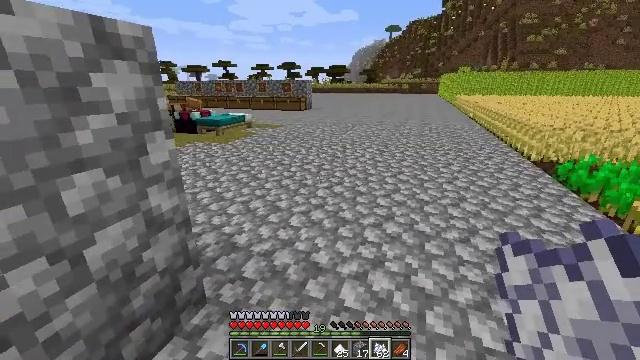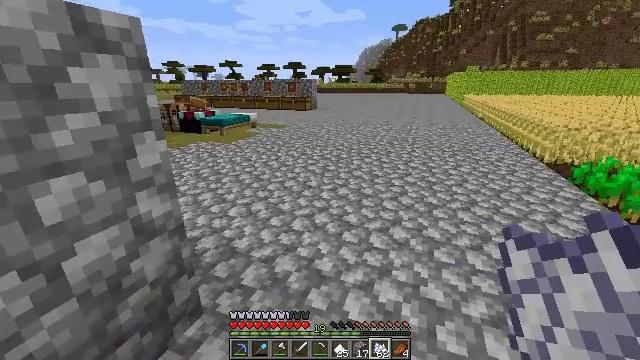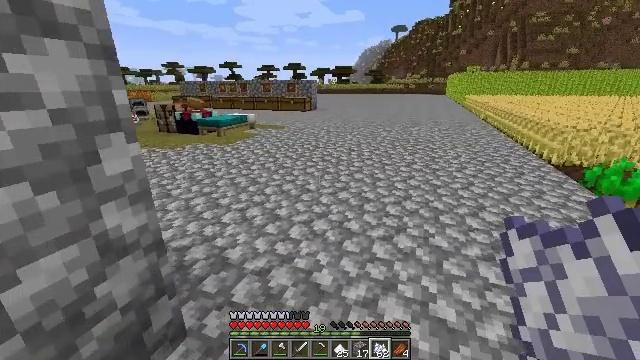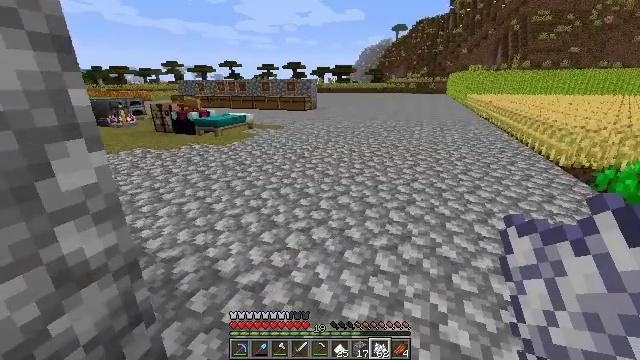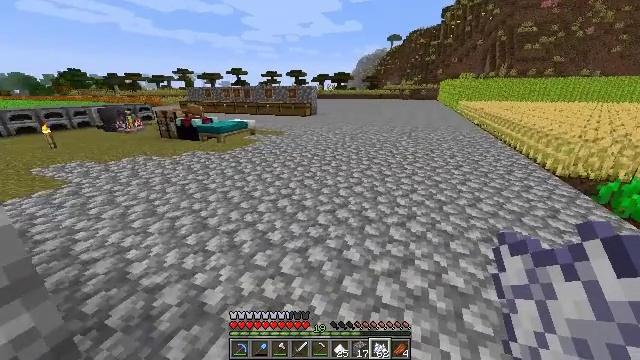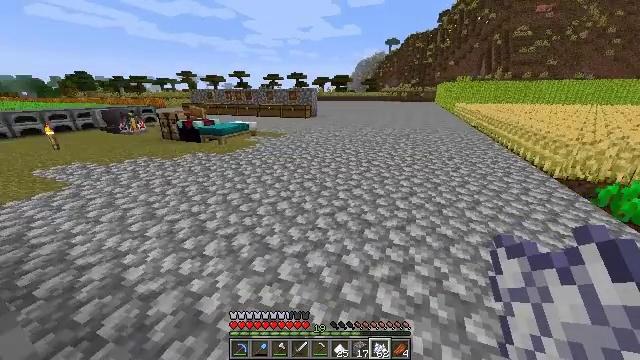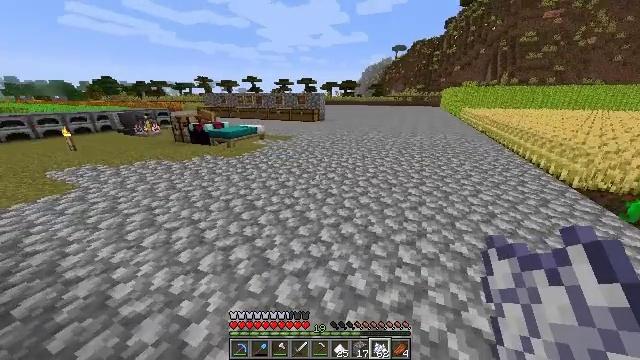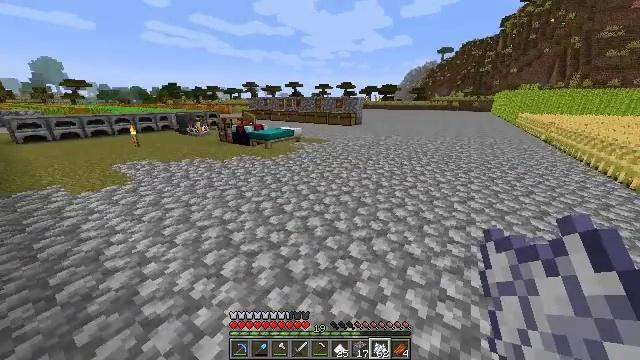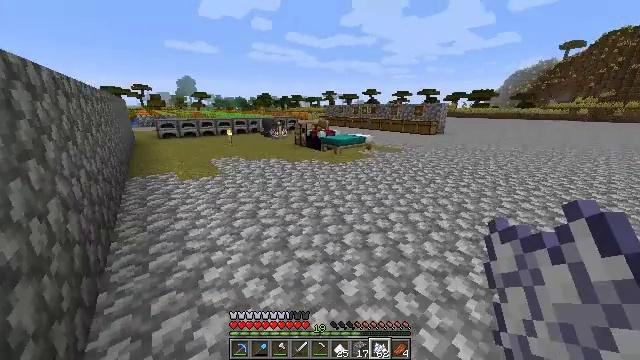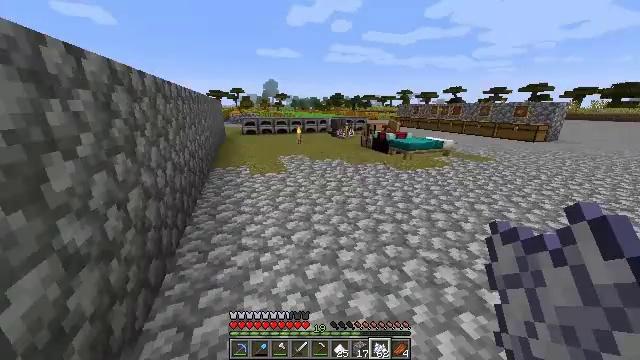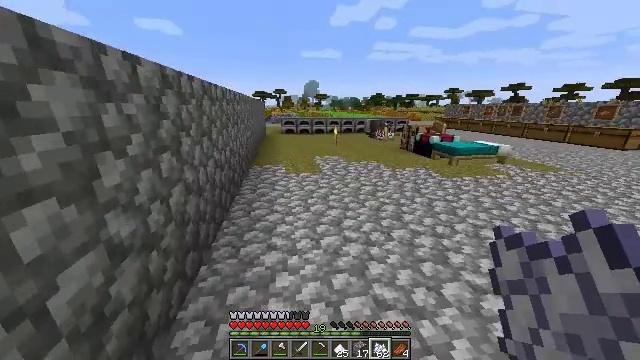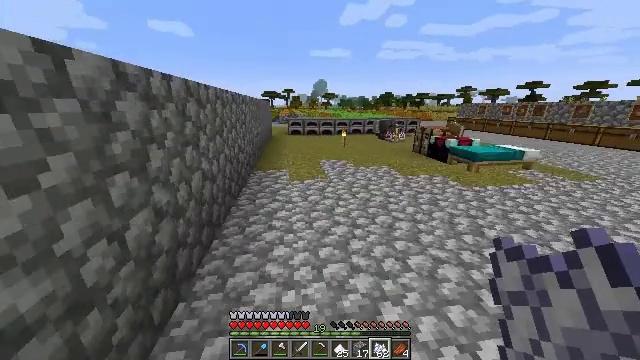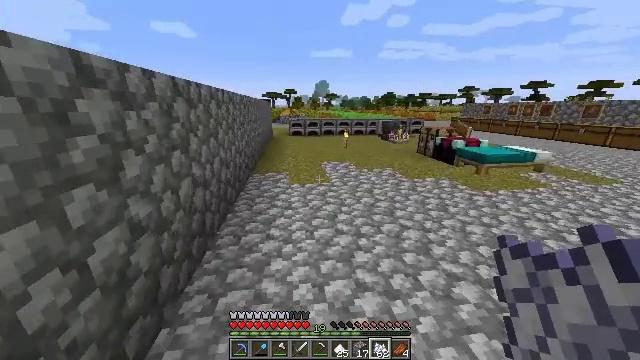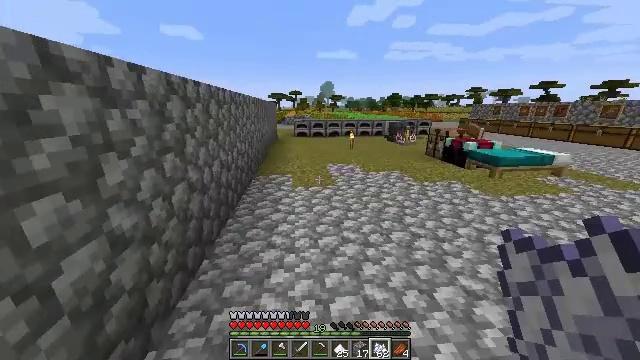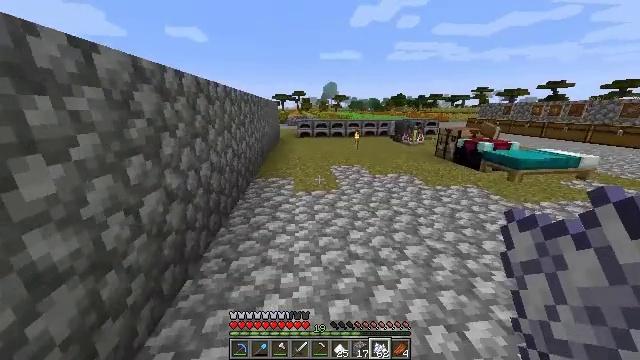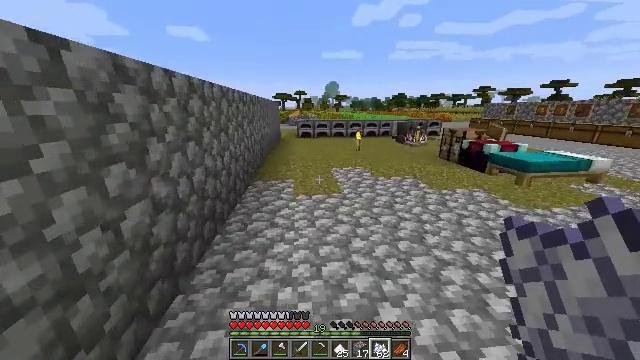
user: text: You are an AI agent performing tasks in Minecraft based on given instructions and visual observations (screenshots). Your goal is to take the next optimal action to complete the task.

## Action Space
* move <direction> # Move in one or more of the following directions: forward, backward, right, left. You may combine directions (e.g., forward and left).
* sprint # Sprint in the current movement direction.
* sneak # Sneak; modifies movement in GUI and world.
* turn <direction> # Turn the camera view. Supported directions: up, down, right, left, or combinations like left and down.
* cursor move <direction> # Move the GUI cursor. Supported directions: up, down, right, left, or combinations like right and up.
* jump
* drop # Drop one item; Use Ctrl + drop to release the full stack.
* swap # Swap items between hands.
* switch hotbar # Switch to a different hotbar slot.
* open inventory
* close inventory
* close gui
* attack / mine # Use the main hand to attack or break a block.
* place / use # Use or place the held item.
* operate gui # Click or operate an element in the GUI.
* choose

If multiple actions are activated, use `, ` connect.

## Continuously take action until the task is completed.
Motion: motion action
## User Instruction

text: Combine sticks and leather in the crafting table for an item frame.
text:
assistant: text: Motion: move forward, turn left
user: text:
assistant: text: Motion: move forward
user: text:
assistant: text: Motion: move forward, sprint
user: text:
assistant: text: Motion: move forward, sprint
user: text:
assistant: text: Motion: move forward, sprint
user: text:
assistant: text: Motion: move forward, sprint, turn left
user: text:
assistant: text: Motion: move forward, sprint, turn left
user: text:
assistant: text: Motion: move forward, sprint, turn left and up
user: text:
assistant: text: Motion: move forward, sprint, turn left
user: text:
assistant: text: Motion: move forward, sprint, turn left
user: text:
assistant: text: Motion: move forward, sprint, turn left
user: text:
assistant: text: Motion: move forward, sprint
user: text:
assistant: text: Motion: move forward, sprint, turn left
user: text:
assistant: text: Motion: move forward, sprint
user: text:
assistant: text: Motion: move forward, sprint
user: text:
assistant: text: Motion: move forward, sprint
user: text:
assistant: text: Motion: move forward, sprint, jump
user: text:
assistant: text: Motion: move forward, sprint, jump
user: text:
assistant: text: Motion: move forward, sprint, jump
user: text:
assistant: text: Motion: move forward, sprint, jump
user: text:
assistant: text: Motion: move forward, sprint, jump
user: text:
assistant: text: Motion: move forward, sprint, jump
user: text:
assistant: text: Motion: move forward, sprint, jump
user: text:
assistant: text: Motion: move forward, sprint, jump
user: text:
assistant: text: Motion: move forward, sprint, jump
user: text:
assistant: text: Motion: move forward, sprint, jump
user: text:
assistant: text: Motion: move forward, sprint, jump
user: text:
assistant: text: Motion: move forward, sprint, jump
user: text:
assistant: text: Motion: move forward, sprint, jump
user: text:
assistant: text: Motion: move forward, sprint, jump